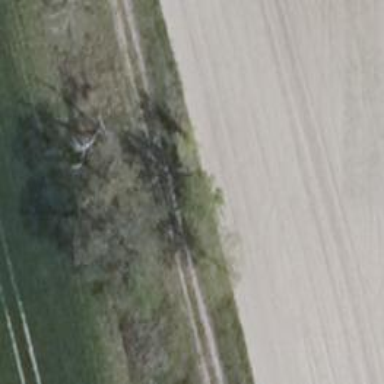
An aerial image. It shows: Grassy track with grade 5 track type.